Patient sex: M
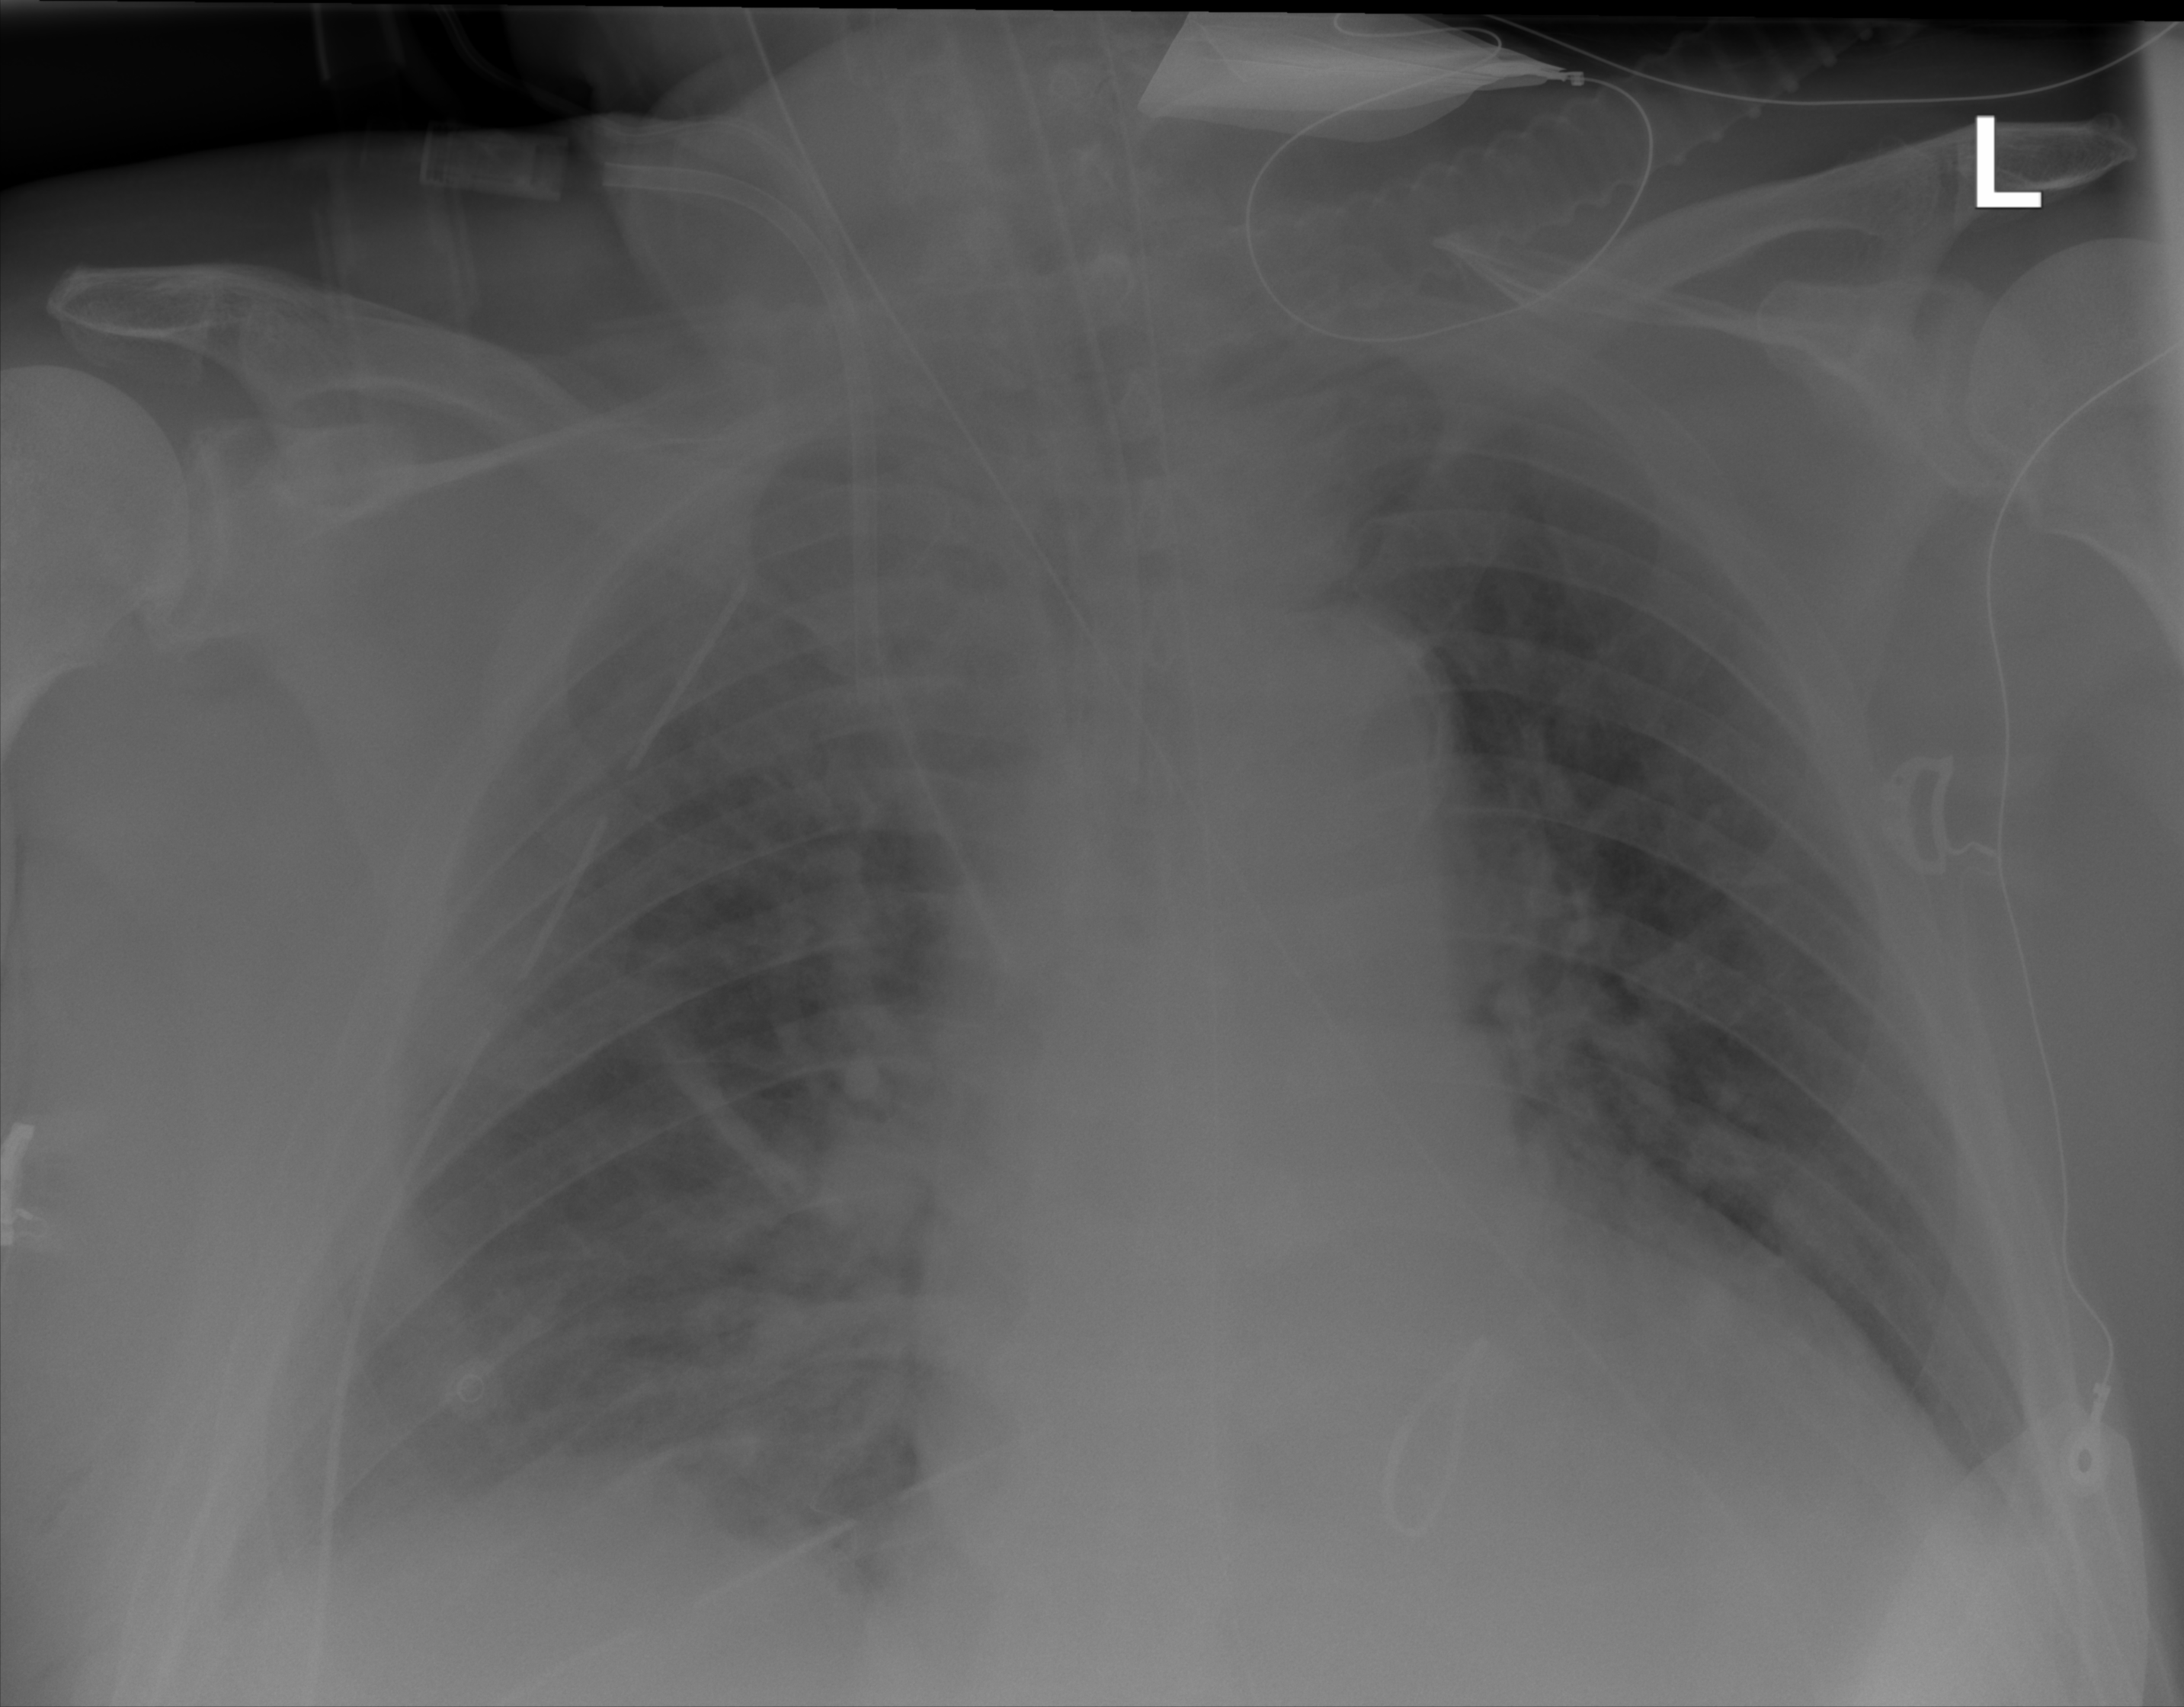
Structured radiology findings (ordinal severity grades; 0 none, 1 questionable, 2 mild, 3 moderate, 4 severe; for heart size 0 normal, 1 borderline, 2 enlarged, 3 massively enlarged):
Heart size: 2
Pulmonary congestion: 2
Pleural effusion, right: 2
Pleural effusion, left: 0
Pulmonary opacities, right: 2
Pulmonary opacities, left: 2
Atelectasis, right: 2
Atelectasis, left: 0